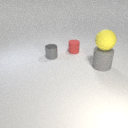
small red rubber cylinder behind small gray metal cylinder